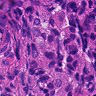
Metastatic tissue present: yes